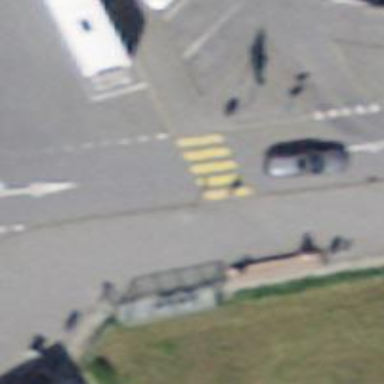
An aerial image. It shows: Marked crossing with zebra stripes on the road.